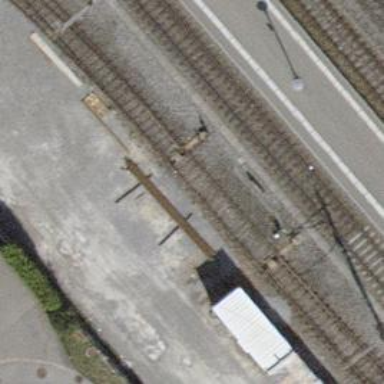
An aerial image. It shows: Single railway track with electrified contact line. It is spur track.